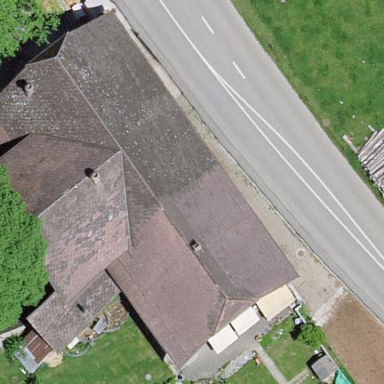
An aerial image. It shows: Farm building.